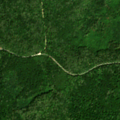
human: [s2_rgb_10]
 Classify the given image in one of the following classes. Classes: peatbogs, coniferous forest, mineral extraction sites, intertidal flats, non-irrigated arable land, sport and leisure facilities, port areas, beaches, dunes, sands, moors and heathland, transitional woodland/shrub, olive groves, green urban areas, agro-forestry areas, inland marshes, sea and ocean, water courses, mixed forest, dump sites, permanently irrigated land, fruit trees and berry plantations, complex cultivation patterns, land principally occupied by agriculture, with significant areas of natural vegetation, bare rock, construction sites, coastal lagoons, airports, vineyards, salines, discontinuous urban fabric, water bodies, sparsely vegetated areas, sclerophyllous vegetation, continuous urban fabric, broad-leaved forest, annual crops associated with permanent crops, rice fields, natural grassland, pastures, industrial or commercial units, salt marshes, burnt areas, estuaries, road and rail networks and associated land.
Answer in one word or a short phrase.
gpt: broad-leaved forest